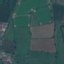
Label: Pasture